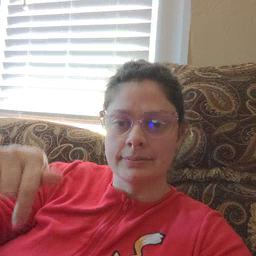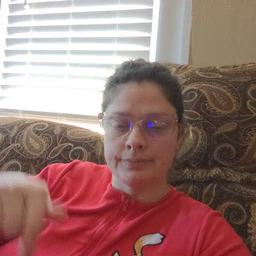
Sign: feet